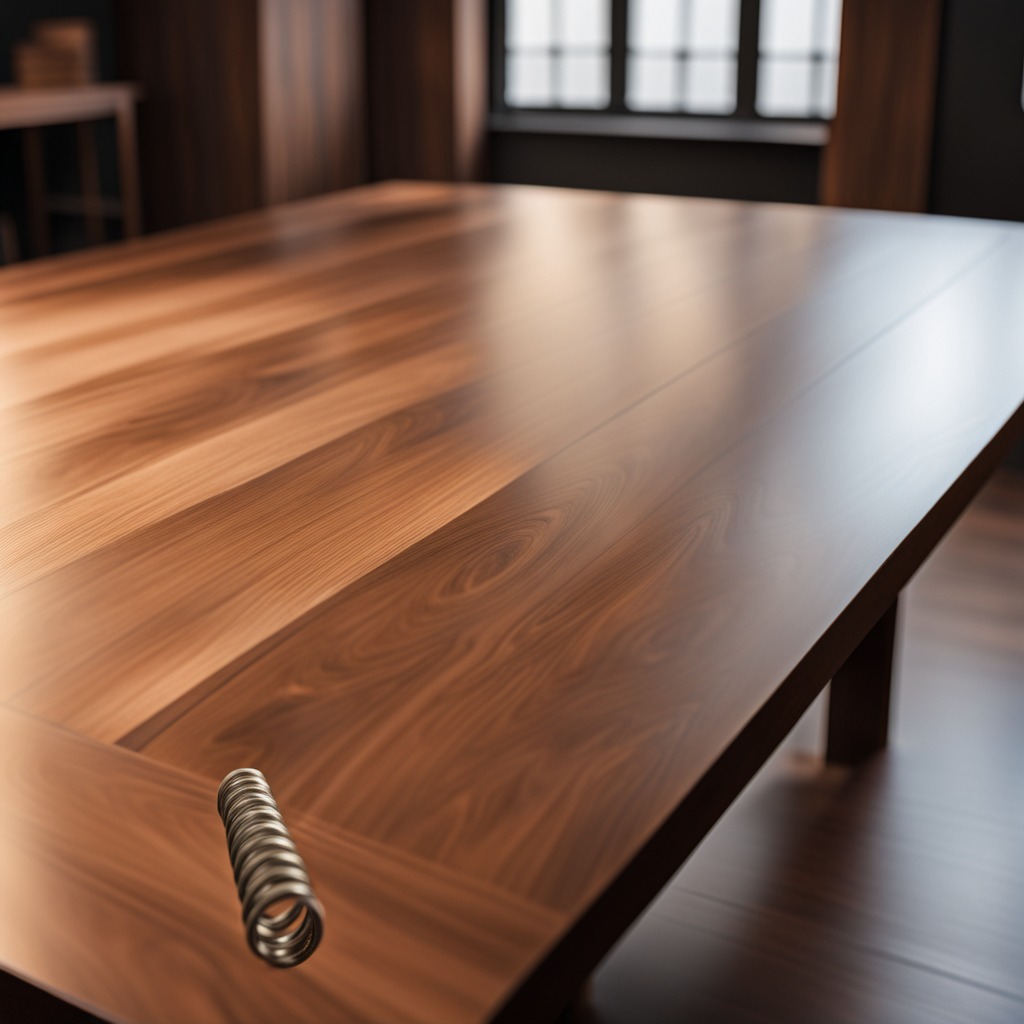
A coiled metal spring is lying on the wooden table in a carpentry studio.